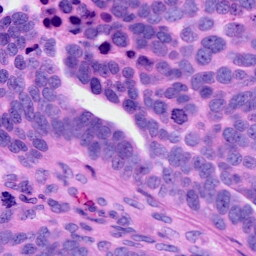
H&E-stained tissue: Ovarian